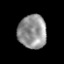
Tissue: prostate
Cell type: Epithelial cells
Senescence score: 0.3398
Nuclear area (px): 933
Mean DAPI intensity: 146.921